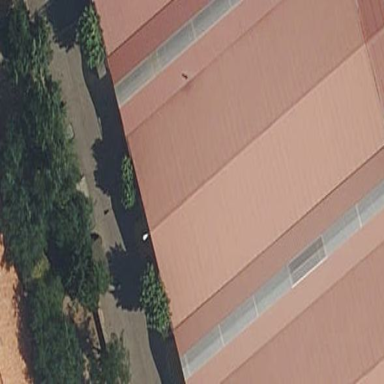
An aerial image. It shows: Warehouse building.